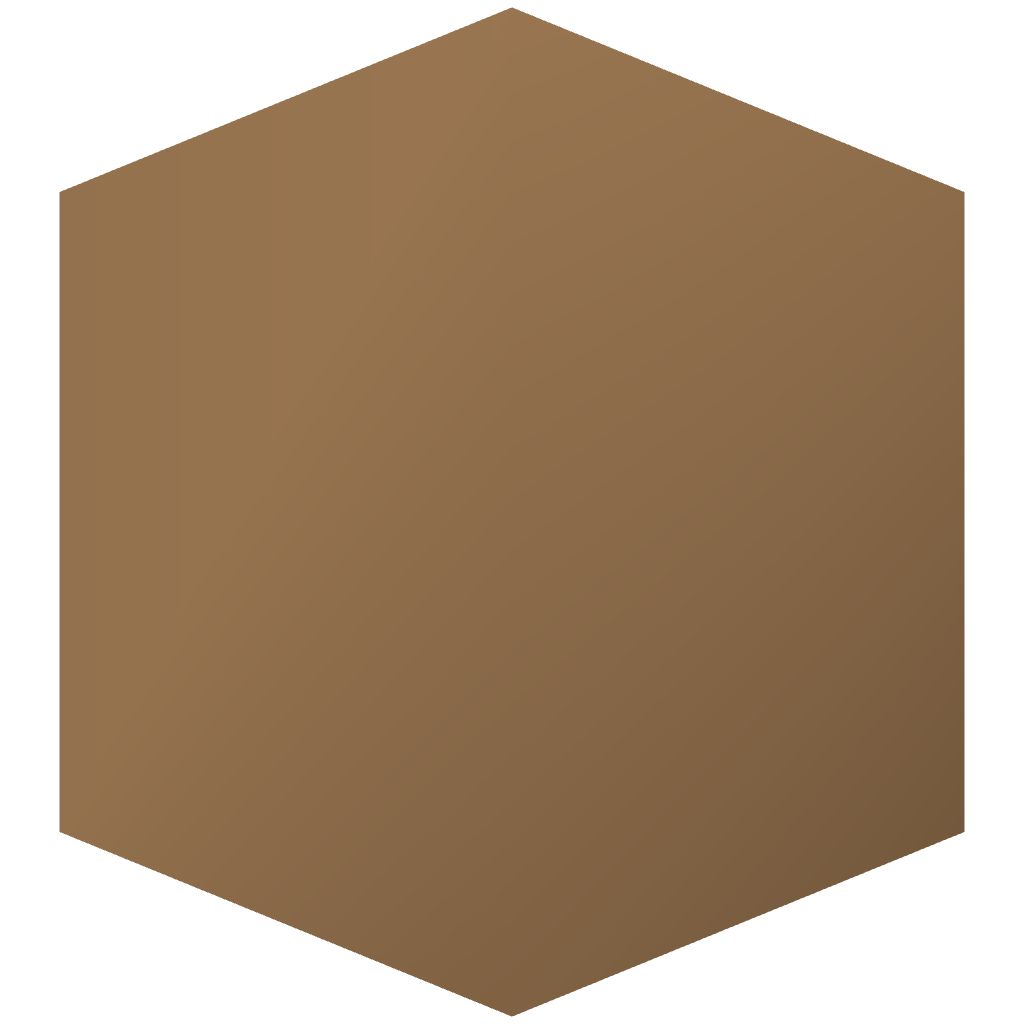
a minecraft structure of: Enchantment ID's Book (In Chest) bad low quality